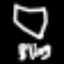
Label: diamond